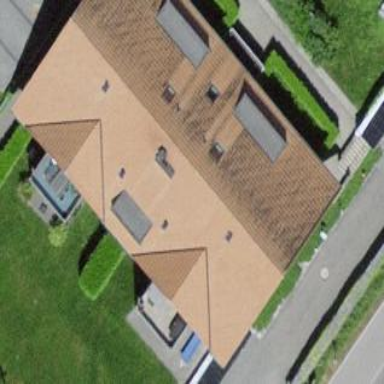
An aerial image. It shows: Gabled-roof building with apartments. The roof is covered with roof tiles.